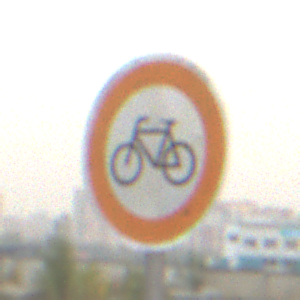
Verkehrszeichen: VerbotRadverkehr
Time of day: MorningAfternoon
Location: Outdoor (Suburban)
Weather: Overcast
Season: NotSpecified
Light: Natural